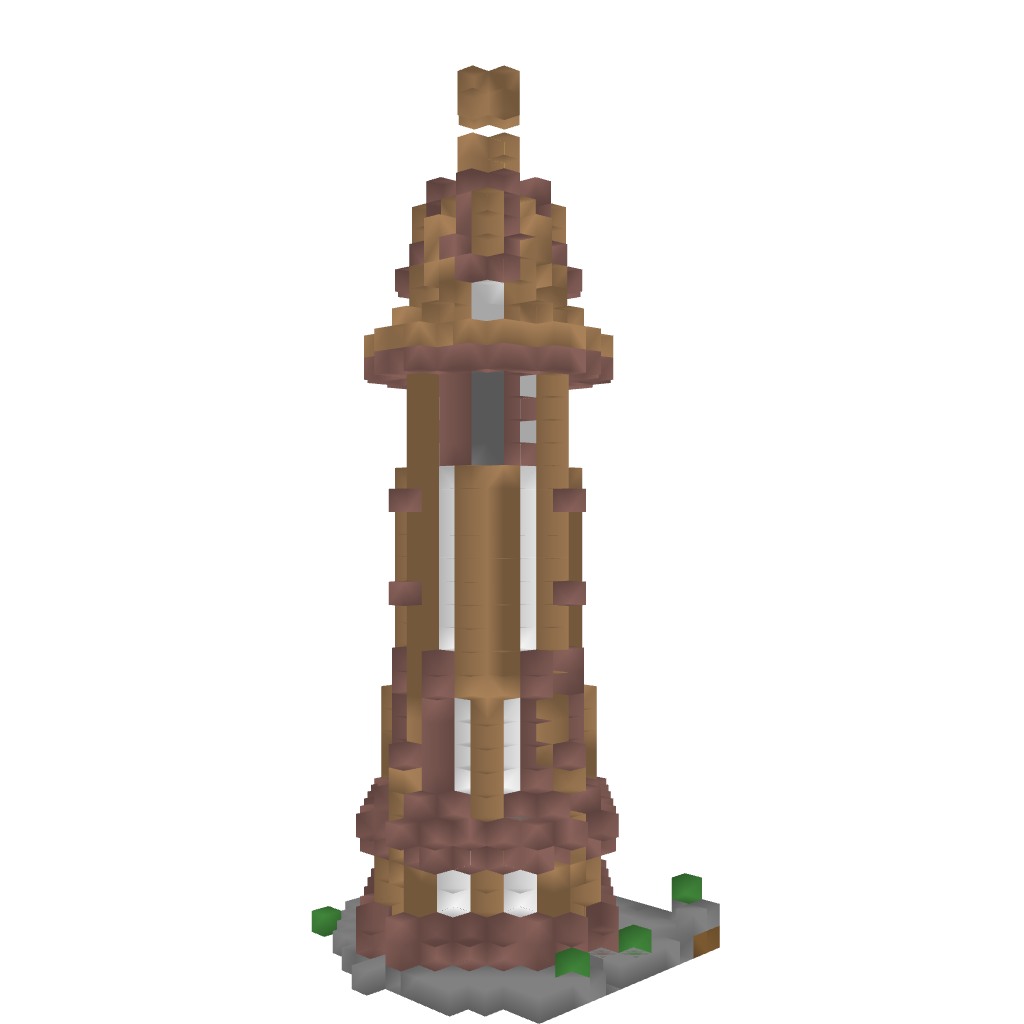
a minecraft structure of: Lighttower bad low quality